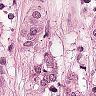
Metastatic tissue present: yes